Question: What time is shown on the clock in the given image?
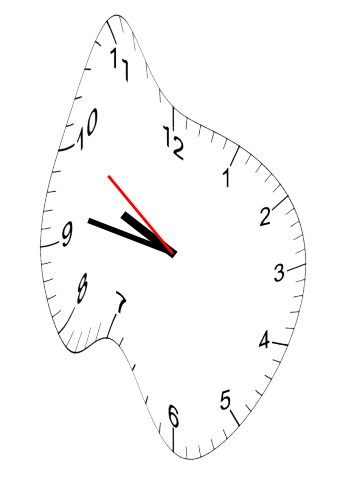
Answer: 09:46:51